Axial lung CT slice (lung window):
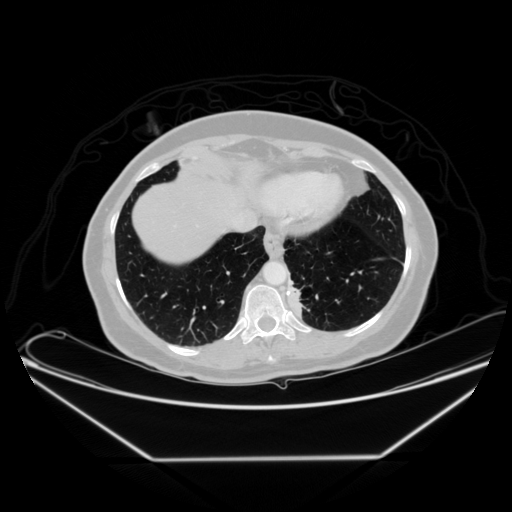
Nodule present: no